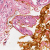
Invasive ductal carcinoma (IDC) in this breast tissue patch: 0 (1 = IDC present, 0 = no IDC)